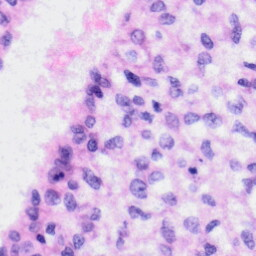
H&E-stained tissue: Liver